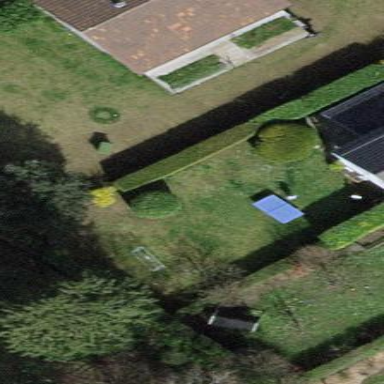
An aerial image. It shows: Garden enclosed by fence.